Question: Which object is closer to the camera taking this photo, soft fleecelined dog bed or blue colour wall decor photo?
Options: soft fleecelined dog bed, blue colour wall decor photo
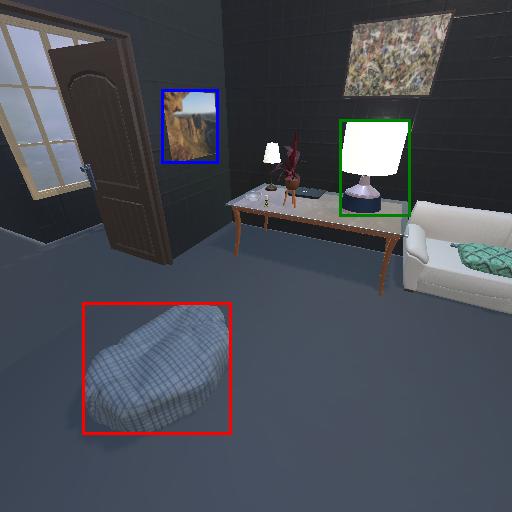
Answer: soft fleecelined dog bed